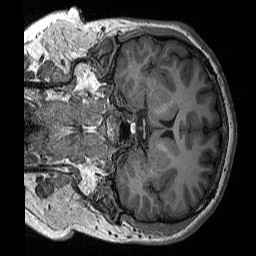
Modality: T1w
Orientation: coronal
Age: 24
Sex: male
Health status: healthy
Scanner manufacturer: siemens
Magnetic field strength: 3 T
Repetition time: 2.3 s
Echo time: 0.00298 s